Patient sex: M
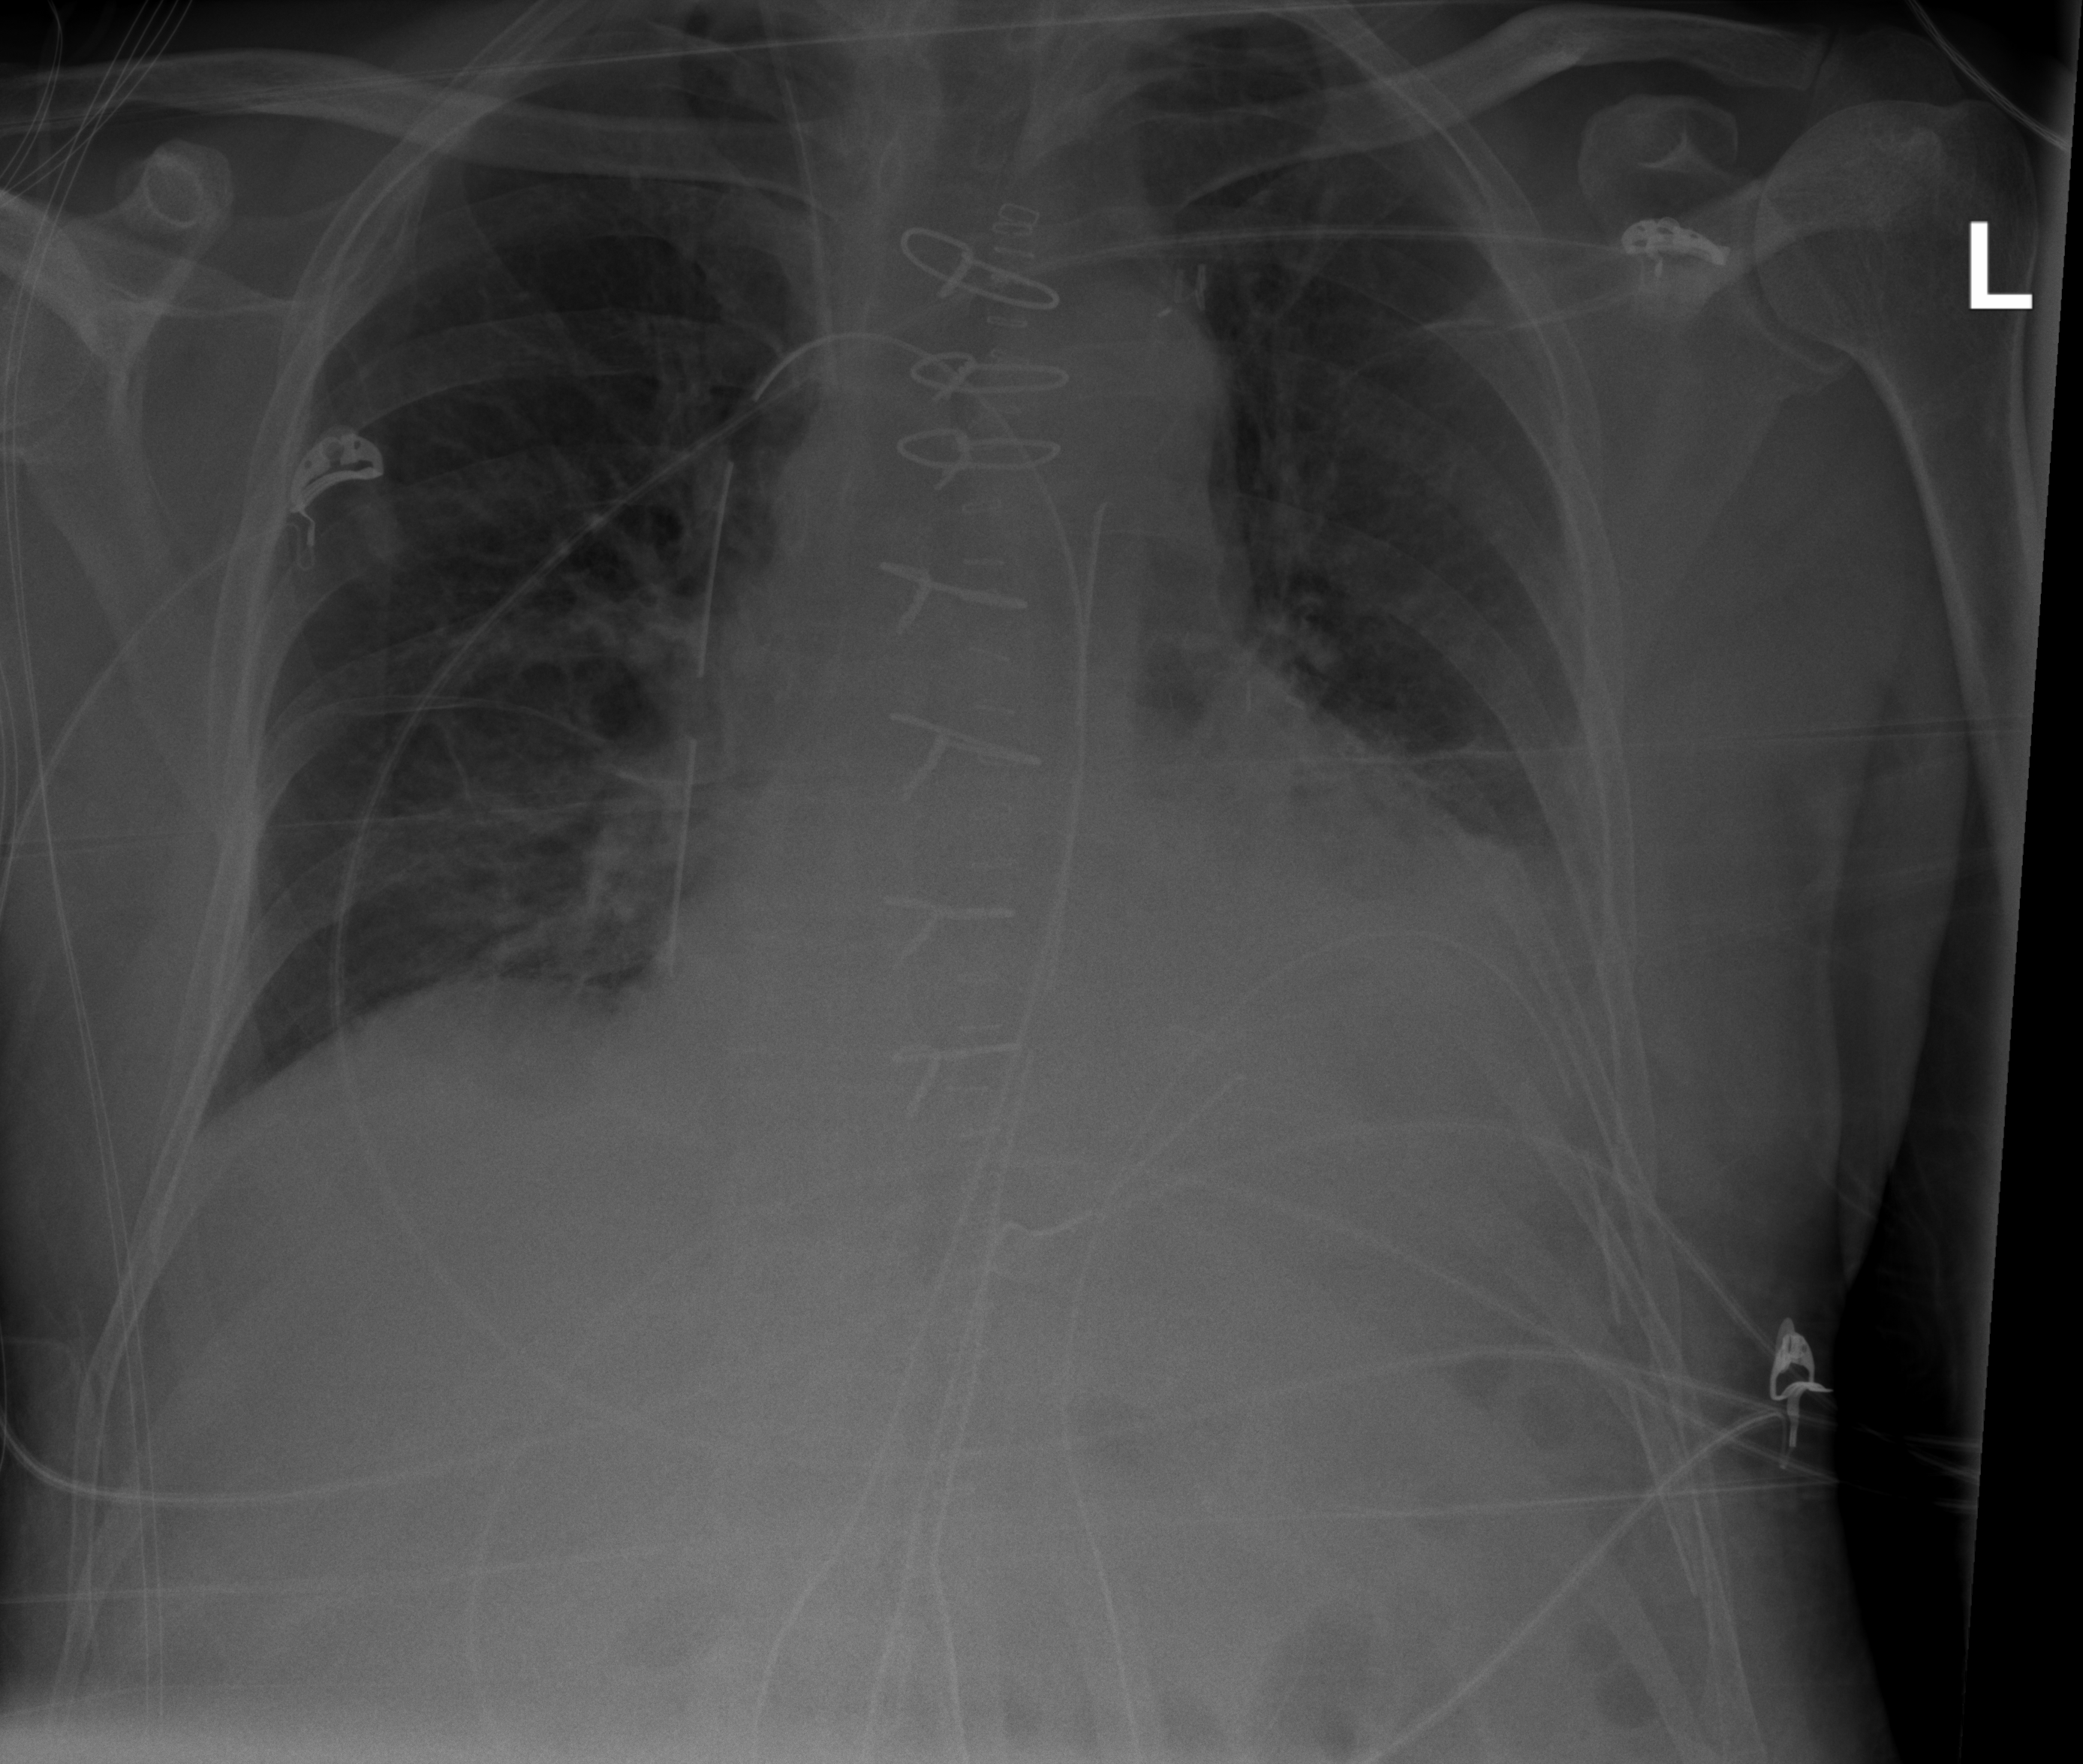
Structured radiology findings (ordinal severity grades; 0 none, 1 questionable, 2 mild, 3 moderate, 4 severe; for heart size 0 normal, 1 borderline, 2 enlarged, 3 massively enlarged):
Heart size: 2
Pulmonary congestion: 2
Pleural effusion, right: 0
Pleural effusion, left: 2
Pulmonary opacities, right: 0
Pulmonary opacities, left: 0
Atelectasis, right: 0
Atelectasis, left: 2